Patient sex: M
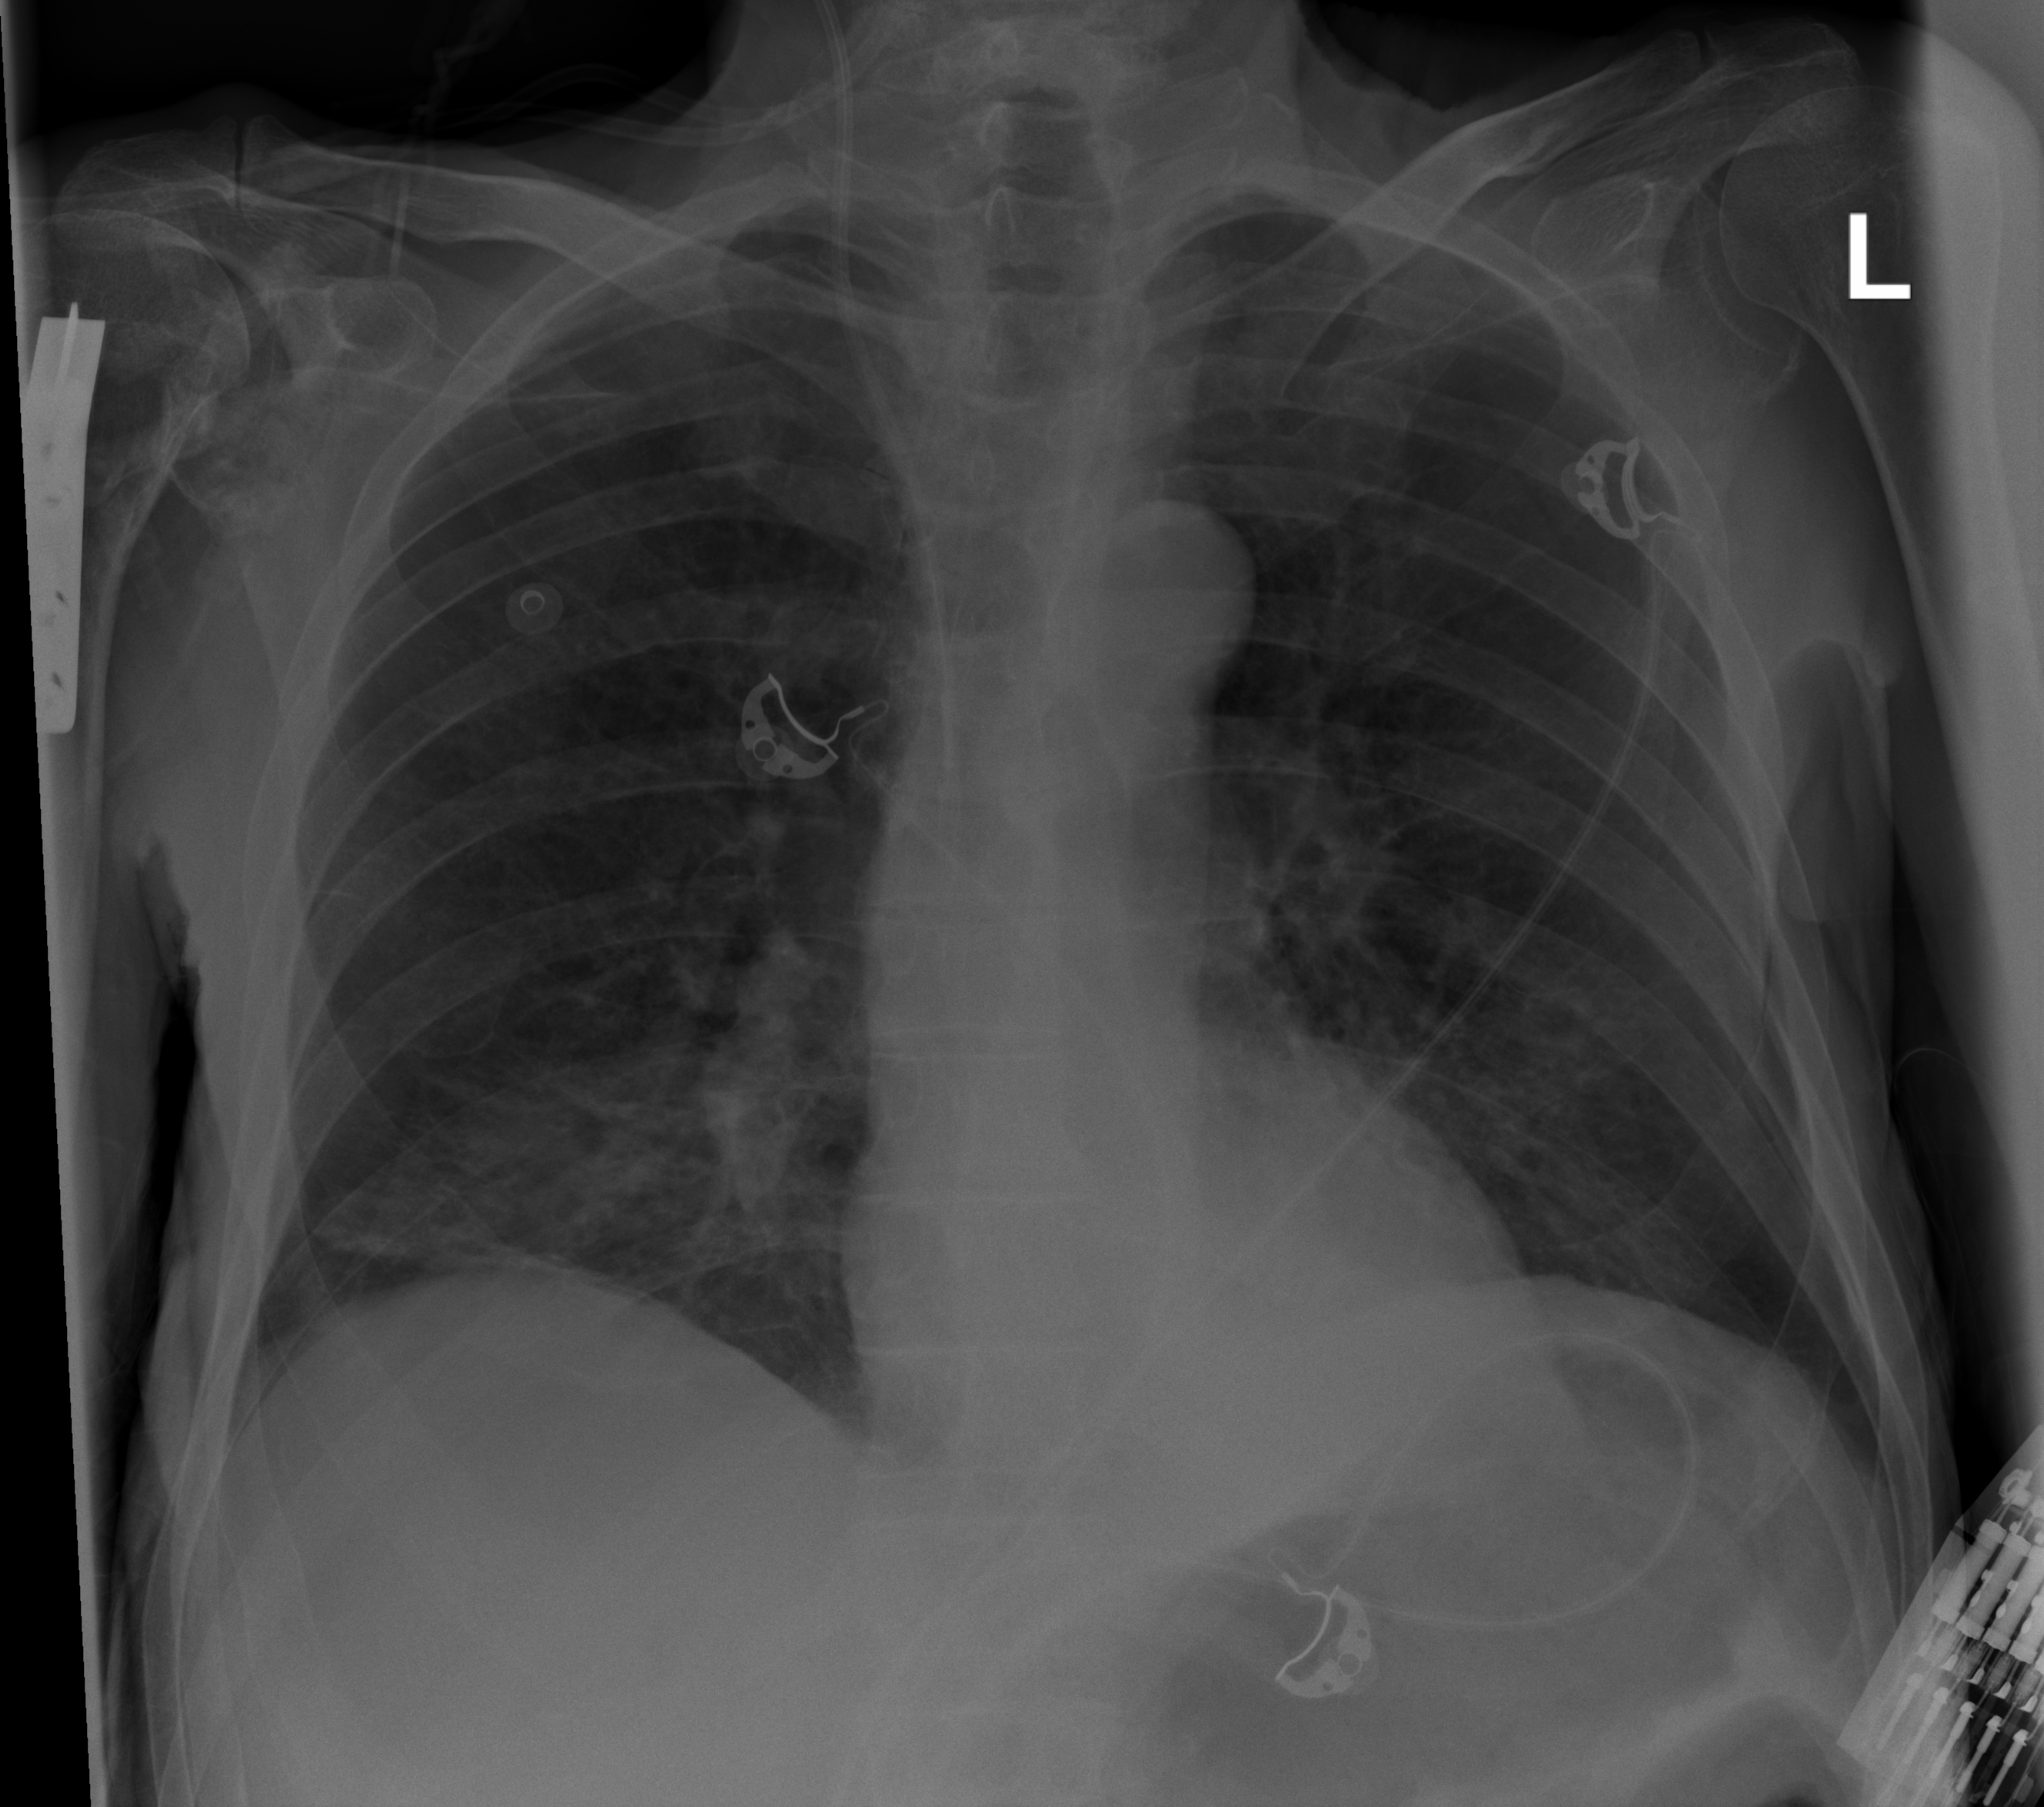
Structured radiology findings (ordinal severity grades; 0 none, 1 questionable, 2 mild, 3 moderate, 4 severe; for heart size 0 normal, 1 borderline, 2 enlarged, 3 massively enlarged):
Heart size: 0
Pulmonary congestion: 0
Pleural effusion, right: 0
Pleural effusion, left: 2
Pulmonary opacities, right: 2
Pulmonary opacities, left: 2
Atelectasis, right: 2
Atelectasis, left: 0